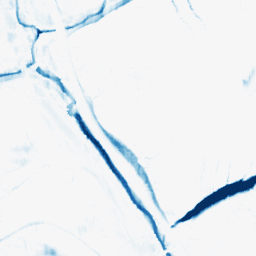
Category: morphological
Decomposition family: morphological_ellipse
Decomposition parameters: operation: closing
width: 20
height: 5
Upsampling method: sinc_blackman
Upsampling parameters: scale: 2
kernel_size: 4
Upsampling scale: 2